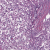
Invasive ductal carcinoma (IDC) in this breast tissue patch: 1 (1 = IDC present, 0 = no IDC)